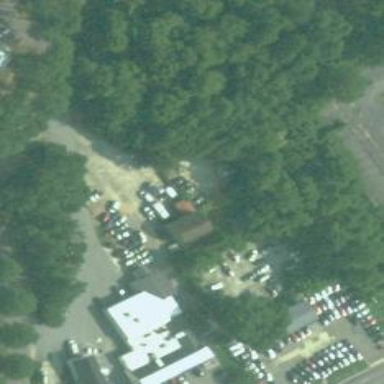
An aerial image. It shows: Unpaved parking area.